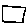
Label: square